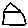
Label: house